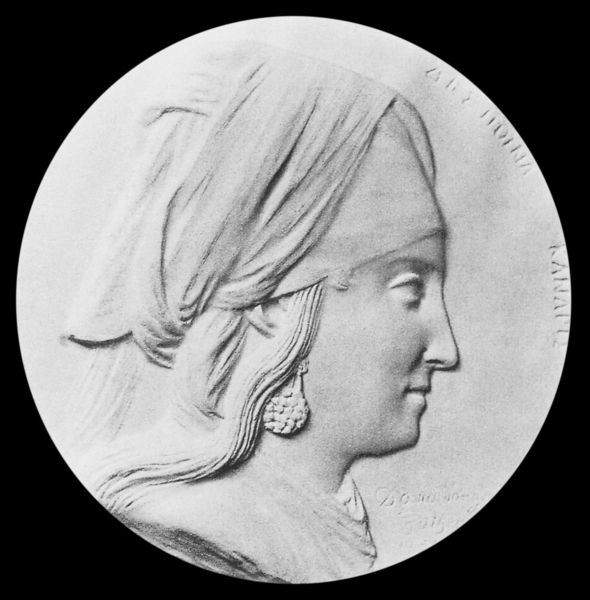
Titel: Porträtmedaillon von Dispoina Canaris
Künstler: Eck et Durand
Institution: Paris, Musée du Louvre
Schlagwörter: kopf, weiß, frau, grau, haar, mund, nase, ohrring, profil, tuch, haube, augen, gesicht, stein, portrait, haare, ohrringe, rechts, kreis, oval, rund, kopfbedeckung, lächeln, relief, schrift, seitlich, silhouette, kopftuch, inschrift, büste, foto, medaillon, gravur, strähne, portät, turban, münze, medailon, ohrenschmuck, scheier, relief#, ohrrind, frau mit ohrring